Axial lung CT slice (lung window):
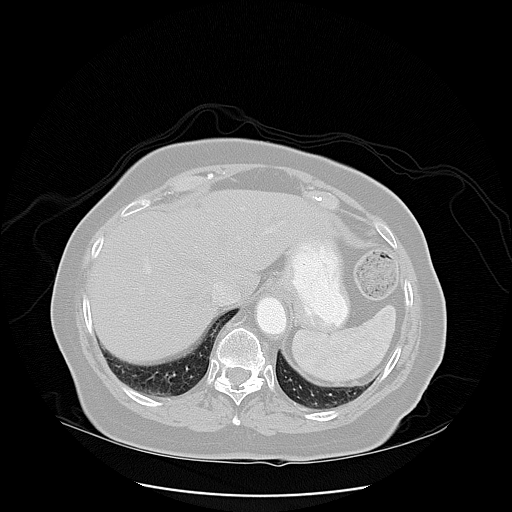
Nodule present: no